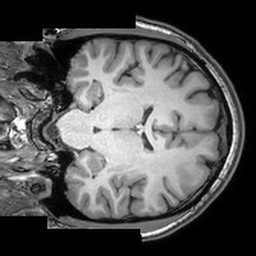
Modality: T1w
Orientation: coronal
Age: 37
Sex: male
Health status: healthy
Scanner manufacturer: philips
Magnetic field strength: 3 T
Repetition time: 0.007103 s
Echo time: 0.003214 s